Field crop: tomato
Growth stage: 1
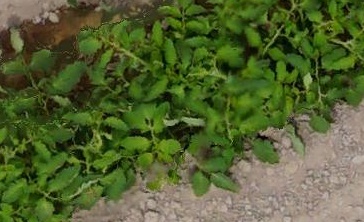
Species: tomato